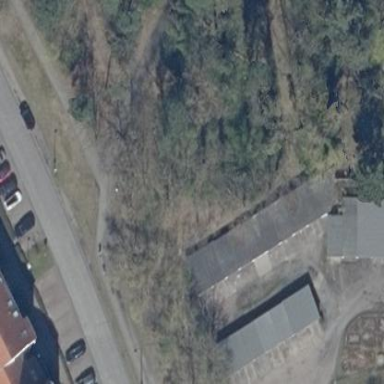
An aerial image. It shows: Group of garages.